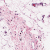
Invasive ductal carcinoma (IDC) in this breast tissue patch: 0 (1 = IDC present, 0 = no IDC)